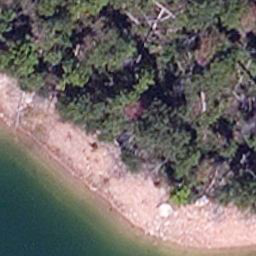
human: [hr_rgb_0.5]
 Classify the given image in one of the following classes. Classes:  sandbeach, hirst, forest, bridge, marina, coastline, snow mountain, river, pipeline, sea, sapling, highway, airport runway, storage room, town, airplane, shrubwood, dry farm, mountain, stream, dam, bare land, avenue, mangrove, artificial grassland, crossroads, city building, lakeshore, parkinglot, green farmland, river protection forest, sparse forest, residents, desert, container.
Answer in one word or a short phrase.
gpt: lakeshore